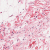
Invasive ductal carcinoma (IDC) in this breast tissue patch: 0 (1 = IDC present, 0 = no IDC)